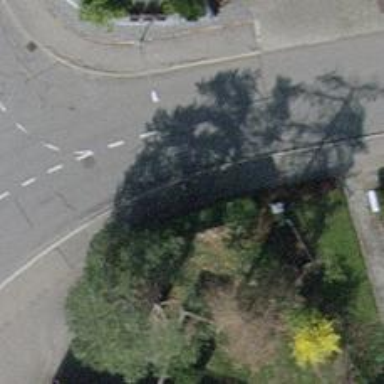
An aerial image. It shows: Sidewalk along the footway.